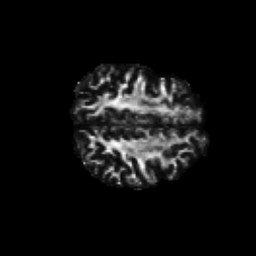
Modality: FA
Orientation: axial
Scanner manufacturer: siemens
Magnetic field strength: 3 T
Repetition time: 6.8 s
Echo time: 0.093 s